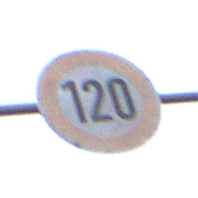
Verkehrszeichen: Geschwindigkeit120
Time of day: SunriseSunset
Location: Outdoor (Nature)
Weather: Overcast
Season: NotSpecified
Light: Natural